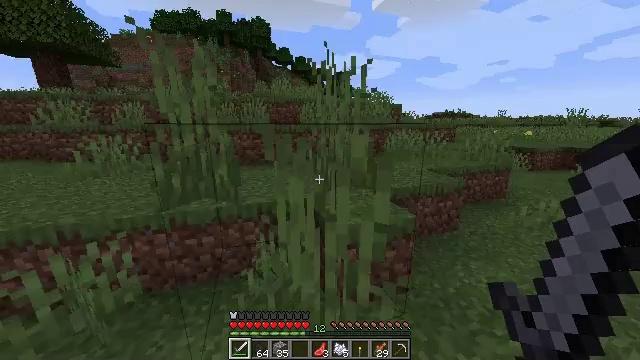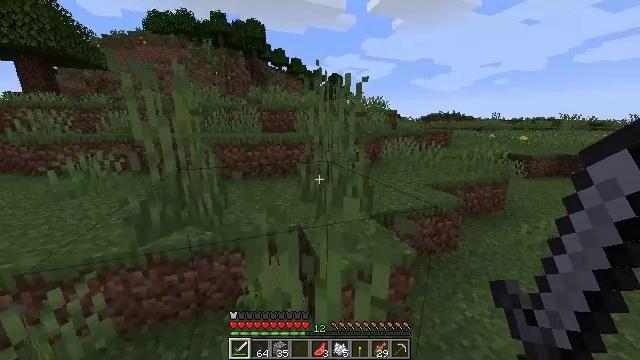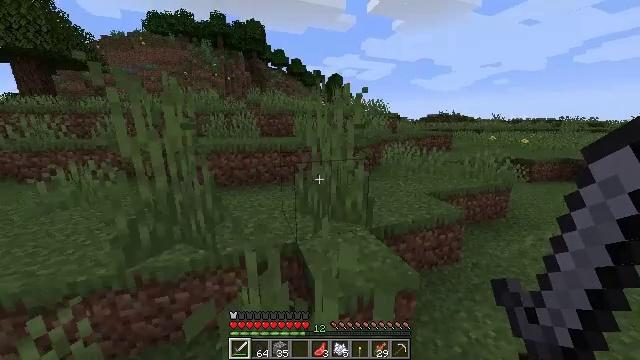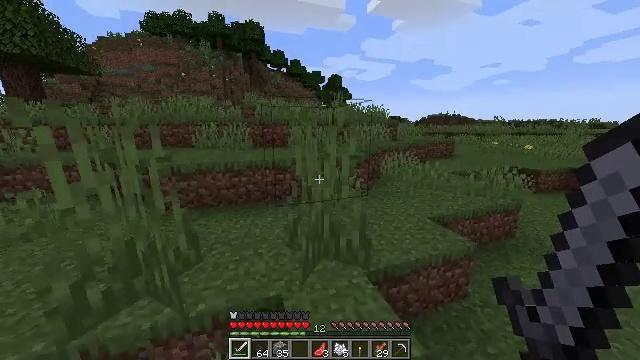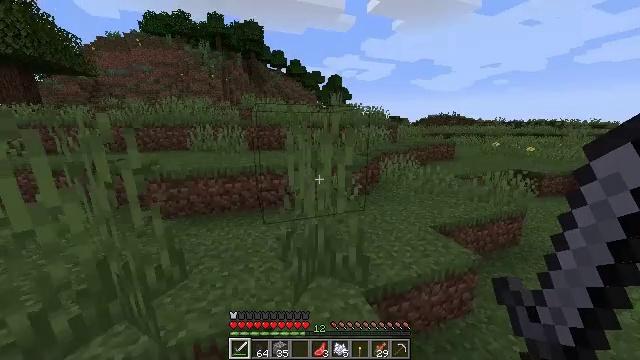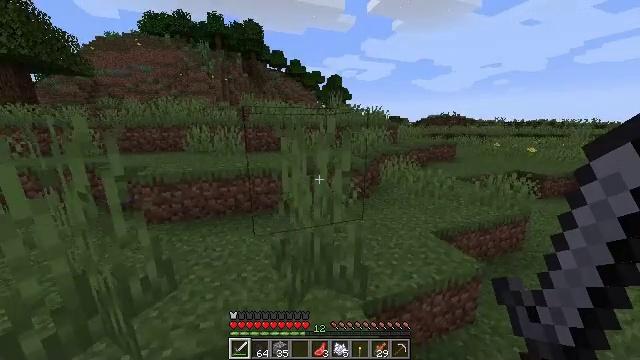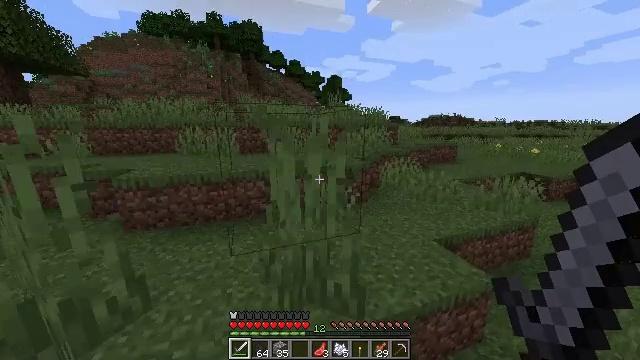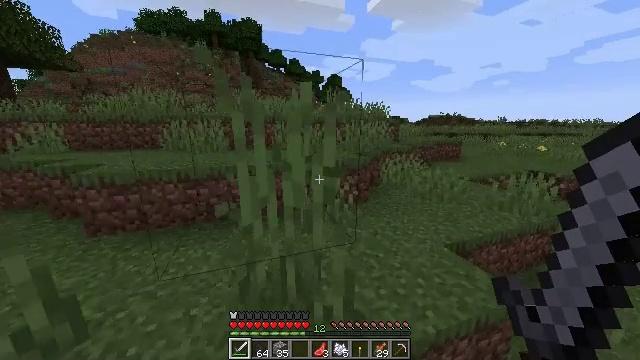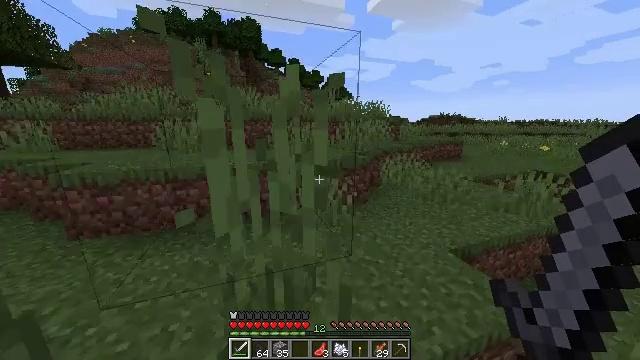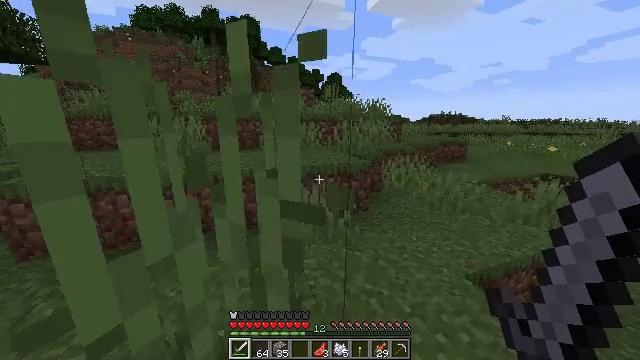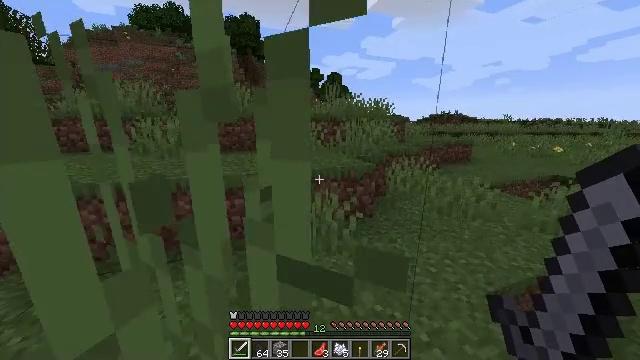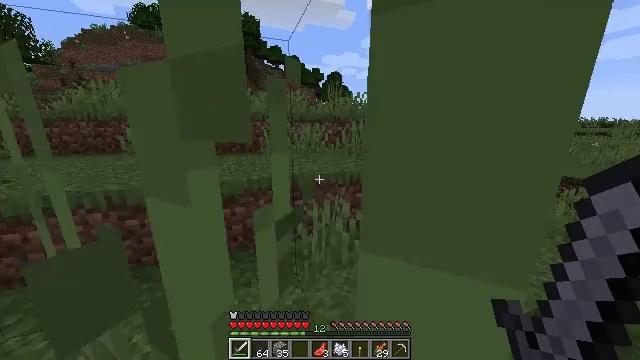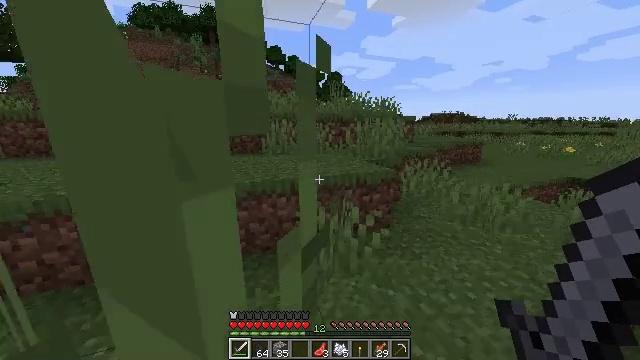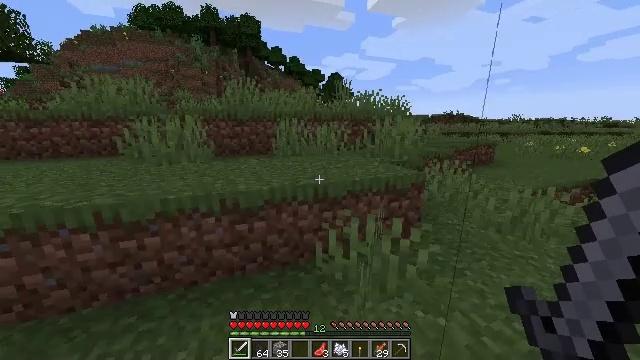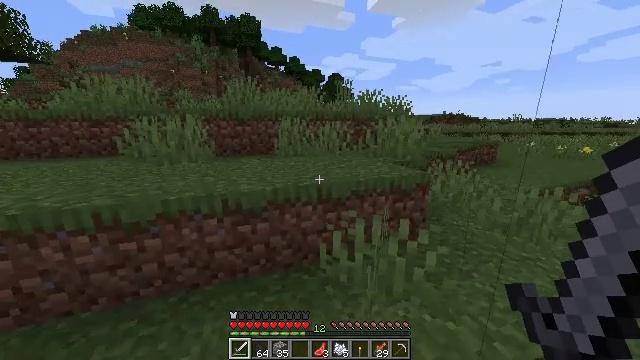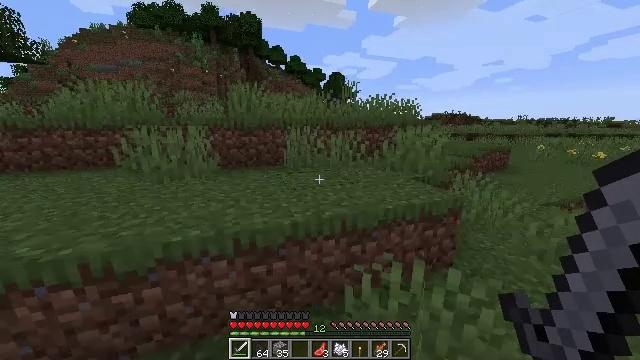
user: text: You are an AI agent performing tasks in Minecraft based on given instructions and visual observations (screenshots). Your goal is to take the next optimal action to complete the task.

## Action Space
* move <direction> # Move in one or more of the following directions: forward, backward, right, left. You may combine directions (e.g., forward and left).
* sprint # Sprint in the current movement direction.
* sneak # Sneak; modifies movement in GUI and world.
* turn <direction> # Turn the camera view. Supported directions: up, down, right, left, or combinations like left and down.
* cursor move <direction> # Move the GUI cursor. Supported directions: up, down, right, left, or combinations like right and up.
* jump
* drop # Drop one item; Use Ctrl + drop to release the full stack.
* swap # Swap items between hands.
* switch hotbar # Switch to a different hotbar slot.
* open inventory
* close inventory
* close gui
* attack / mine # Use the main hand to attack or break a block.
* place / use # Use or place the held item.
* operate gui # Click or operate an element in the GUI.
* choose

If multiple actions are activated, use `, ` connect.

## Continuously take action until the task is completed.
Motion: motion action
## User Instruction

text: Use the furnace to make cooked salmon.
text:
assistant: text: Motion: move forward and move right, turn right, jump
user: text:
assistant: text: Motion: move forward and move right, jump
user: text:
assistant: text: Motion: move forward and move right, jump
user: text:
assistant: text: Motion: move forward and move right, jump
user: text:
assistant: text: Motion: move forward, jump
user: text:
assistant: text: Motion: move forward, jump
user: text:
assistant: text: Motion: move forward, jump
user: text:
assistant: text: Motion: move forward
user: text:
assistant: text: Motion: move forward
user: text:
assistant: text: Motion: move forward and move left
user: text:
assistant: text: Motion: move forward and move left
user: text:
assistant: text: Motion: move forward and move left
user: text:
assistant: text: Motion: move forward and move left
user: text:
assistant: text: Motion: move forward and move left
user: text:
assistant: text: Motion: move forward and move left, jump
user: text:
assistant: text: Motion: move forward, jump
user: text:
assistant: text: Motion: move forward, jump
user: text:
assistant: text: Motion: move forward, jump
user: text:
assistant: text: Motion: move forward, jump
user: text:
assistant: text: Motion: move forward, jump
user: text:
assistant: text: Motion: move forward, jump
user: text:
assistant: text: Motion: move forward, jump
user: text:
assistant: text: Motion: move forward, jump
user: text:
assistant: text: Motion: move forward
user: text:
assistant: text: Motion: move forward
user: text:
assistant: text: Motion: move forward, turn left, jump
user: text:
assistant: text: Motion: move forward, turn left, jump
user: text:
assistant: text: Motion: move forward, jump
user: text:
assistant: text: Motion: move forward, jump
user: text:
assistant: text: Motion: move forward, jump